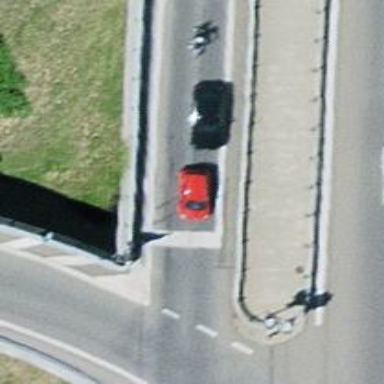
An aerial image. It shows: Road with traffic signals.